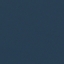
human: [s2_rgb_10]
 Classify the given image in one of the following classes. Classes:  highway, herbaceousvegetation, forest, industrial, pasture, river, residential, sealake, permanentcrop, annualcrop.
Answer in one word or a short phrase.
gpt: SeaLake